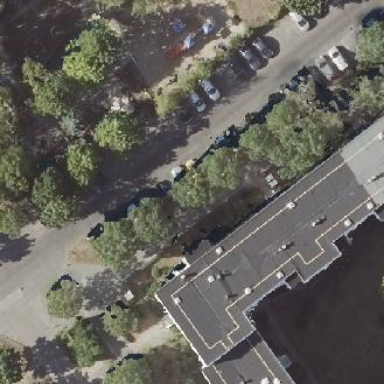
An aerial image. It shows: Street-side parking area with concrete surface.